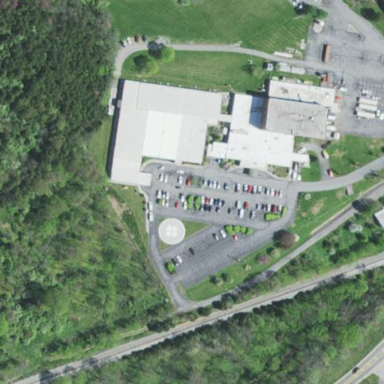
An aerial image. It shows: Clinic.